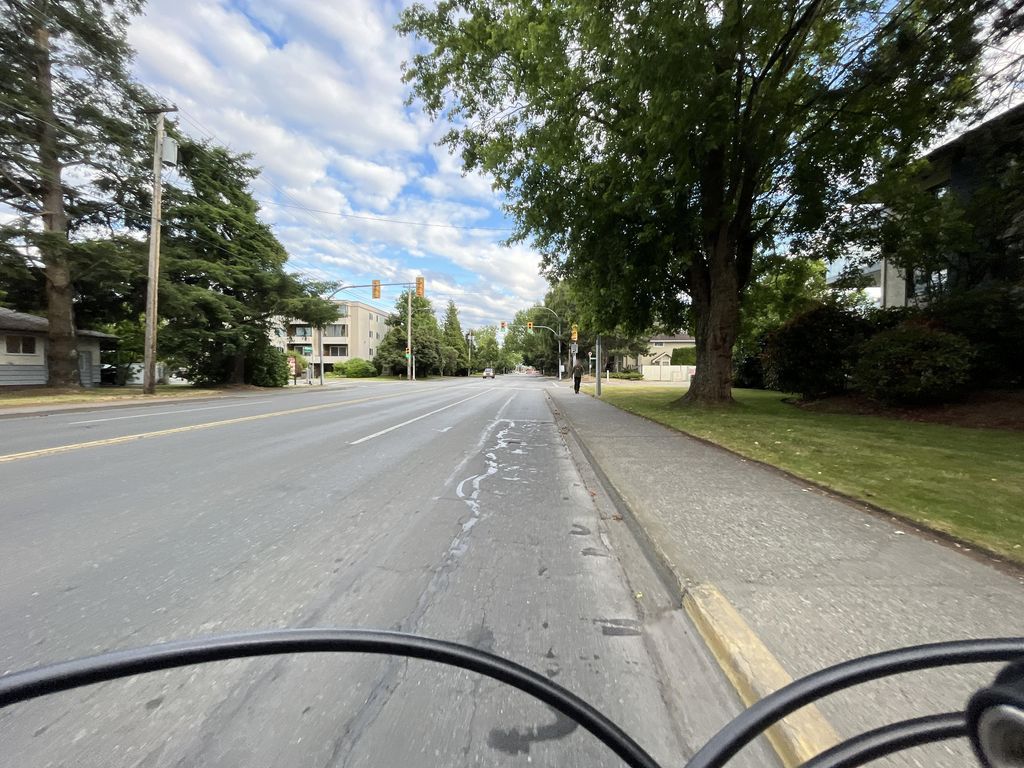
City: victoria